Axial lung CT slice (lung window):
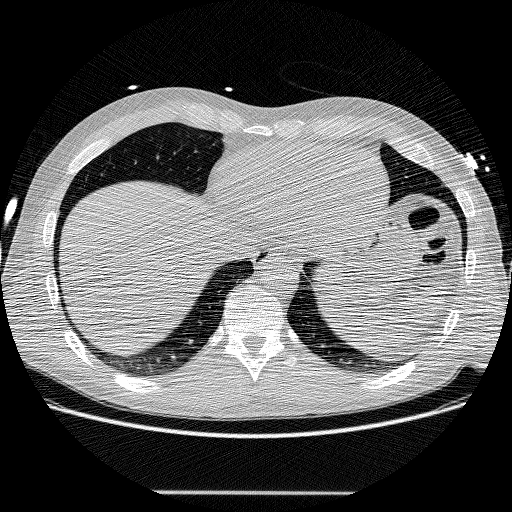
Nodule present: no